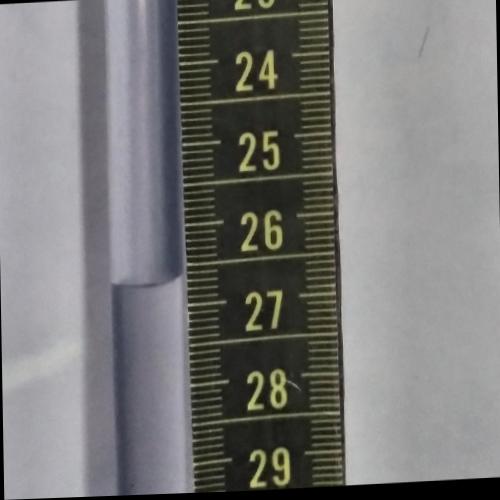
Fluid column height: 26.7 cm